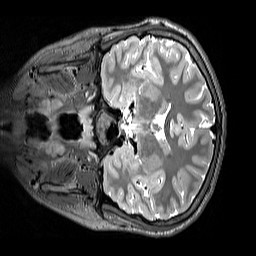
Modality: T2w
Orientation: coronal
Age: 11
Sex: male
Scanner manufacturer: siemens
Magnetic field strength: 3 T
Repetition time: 3.2 s
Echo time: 0.408 s